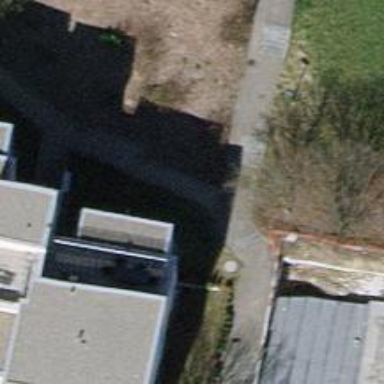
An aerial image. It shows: Set of steps on the road.